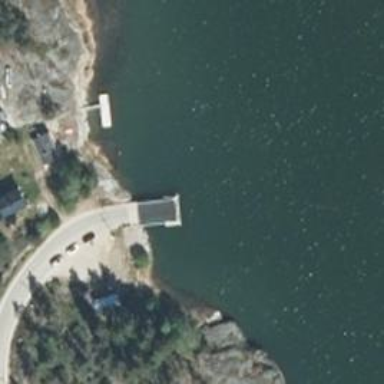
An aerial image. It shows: Secondary ferry.